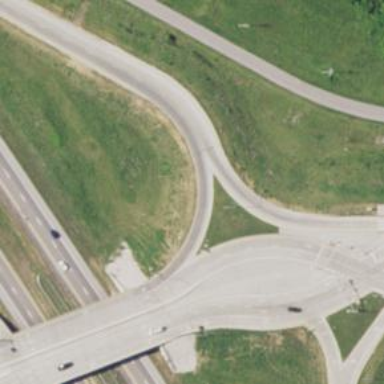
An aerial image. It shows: Asphalt motorway link with diverging diamond interchange (DDI) junction.